Interaction volume radius: 10 \u00c5
Interaction volume height: 20 \u00c5
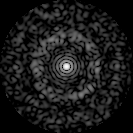
Disorder parameter: 0.8217